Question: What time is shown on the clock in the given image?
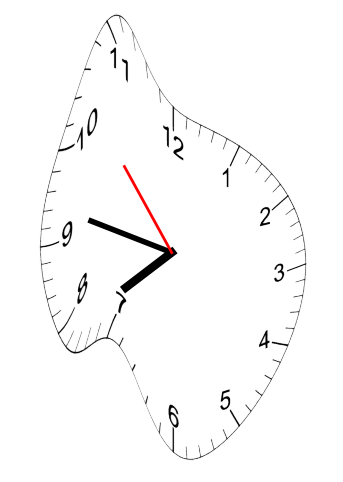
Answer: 07:46:53